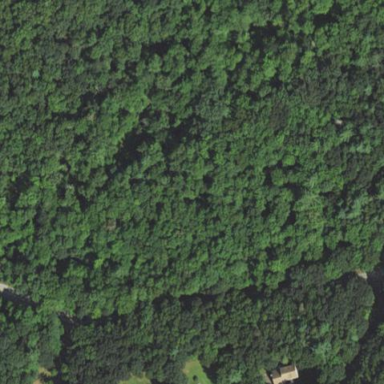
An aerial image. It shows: Nature reserve within woodland area.